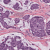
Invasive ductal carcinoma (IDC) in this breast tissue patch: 1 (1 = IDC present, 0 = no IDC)